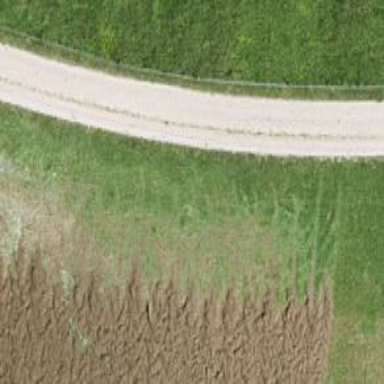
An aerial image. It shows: Track with grade 2 gravel surface.